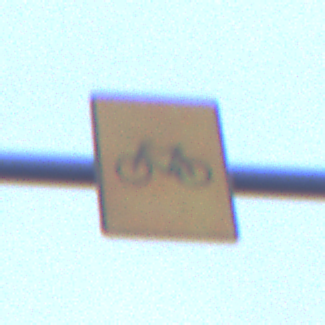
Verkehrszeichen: RadverkehrOhnePfeilsymbol
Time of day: SunriseSunset
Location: Outdoor (Urban)
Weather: Overcast
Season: NotSpecified
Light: Natural